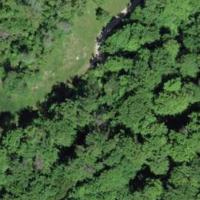
EUNIS habitat code: 41
Species observed at this site:
Melittis melissophyllum
Cirsium palustre